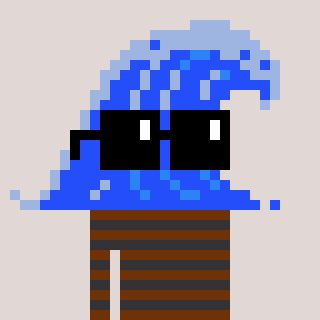
a pixel art character with square black sunglasses, a wave-shaped head and a grayscale-colored body on a warm background